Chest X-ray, PA view. Patient: 44 years old, sex F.
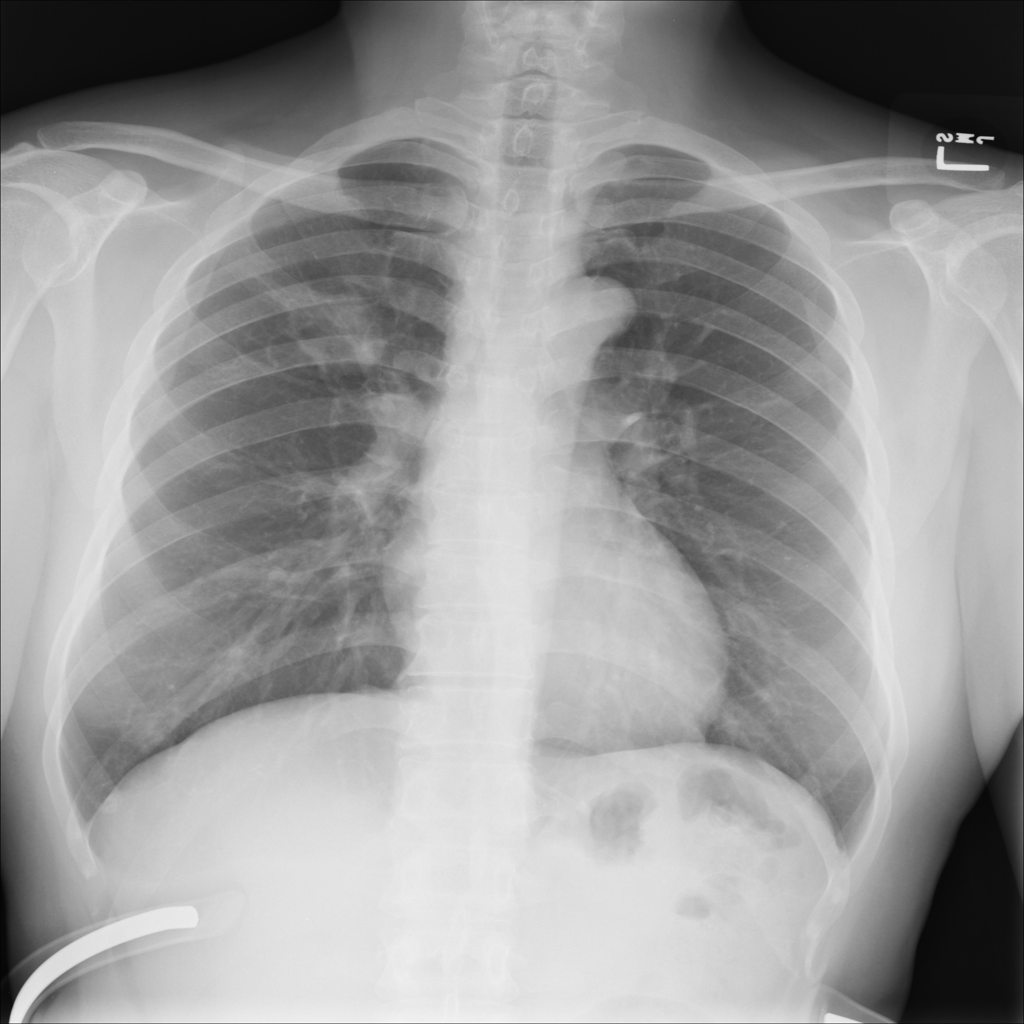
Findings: Infiltration